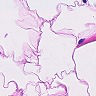
Metastatic tissue present: no